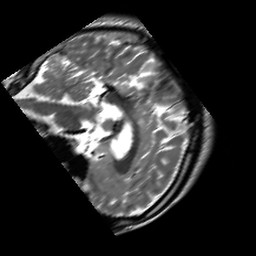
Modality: T2w
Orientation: sagittal
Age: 28
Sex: male
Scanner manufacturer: siemens
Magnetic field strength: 3 T
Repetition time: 7 s
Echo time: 0.09 s